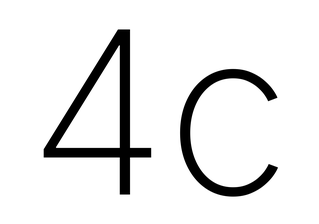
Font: Inter_ExtraLight